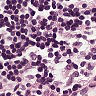
Metastatic tissue present: no